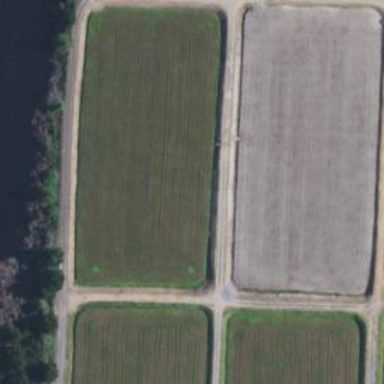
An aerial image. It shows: Farmland with cranberries as the main crop.